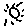
Label: sun